Field crop: tomato
Growth stage: 1
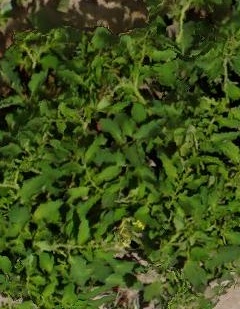
Species: tomato